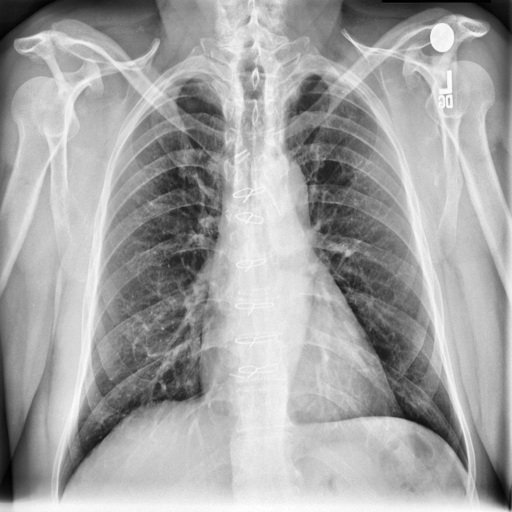
Finding: NORMAL